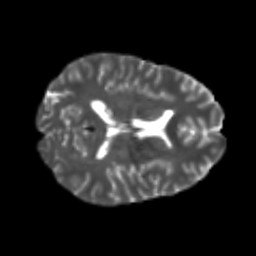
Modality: T2w
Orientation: axial
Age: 24
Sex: male
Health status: healthy
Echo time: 0.074 s